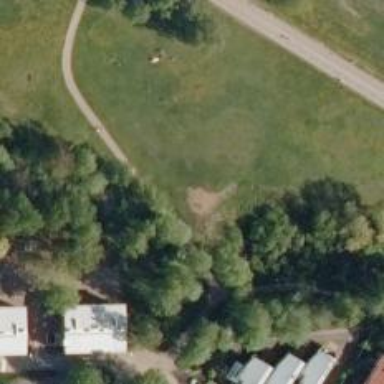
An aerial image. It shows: Disc golf basket.